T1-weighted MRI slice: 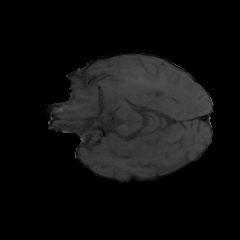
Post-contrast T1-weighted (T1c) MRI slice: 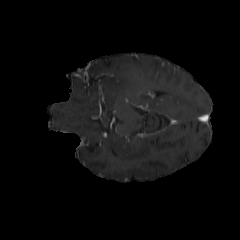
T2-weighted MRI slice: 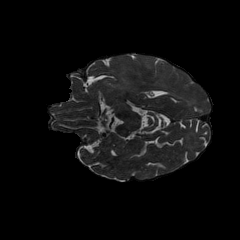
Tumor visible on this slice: yes